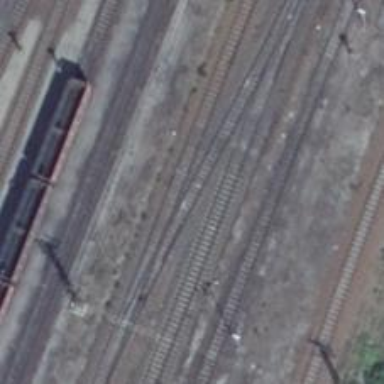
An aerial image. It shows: Railway yard in service.